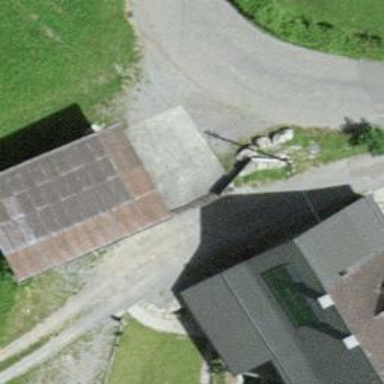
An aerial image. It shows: Garage building.